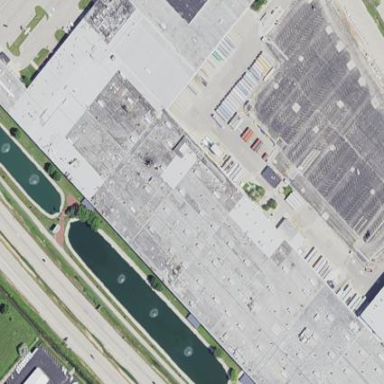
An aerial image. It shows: Industrial building.